Interaction volume radius: 10 \u00c5
Interaction volume height: 30 \u00c5
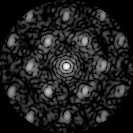
Disorder parameter: 0.4443